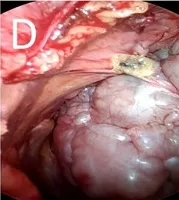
(D) Thoracoscopic view of the tumor located in the posterior pleura.
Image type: endoscopy (gi_endoscopy)